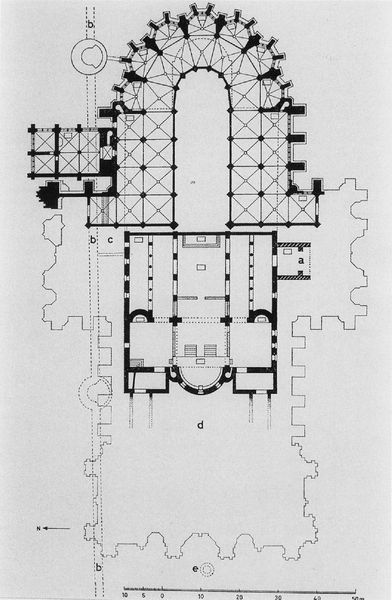
Titel: Kölner Dom St. Peter und Maria
Standort: Köln, Dom (EU - D - NRW)
Schlagwörter: raum, schwarz, skizze, zeichnung, architektur, kirche, wege, gotik, linien, treppe, umriss, eingang, zisterne, gewölbe, dom, hauptschiff, langhaus, mittelgang, querhaus, rippengewölbe, altarraum, apsis, chor, kapelle, plan, joch, bau, riss, grundriss, maßstab, bauplan, kapellen, umbau, gotteshaus, kathedralbau, ostchor, sakristei, westchor, nebenschiff, schwarzweis, gewälbe, umgangschor, etwurf, trier, kapellenkranz, wei0ß, masssstab, überformung